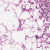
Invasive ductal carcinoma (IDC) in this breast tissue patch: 0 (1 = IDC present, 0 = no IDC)